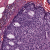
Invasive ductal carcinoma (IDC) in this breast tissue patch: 1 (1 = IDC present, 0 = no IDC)